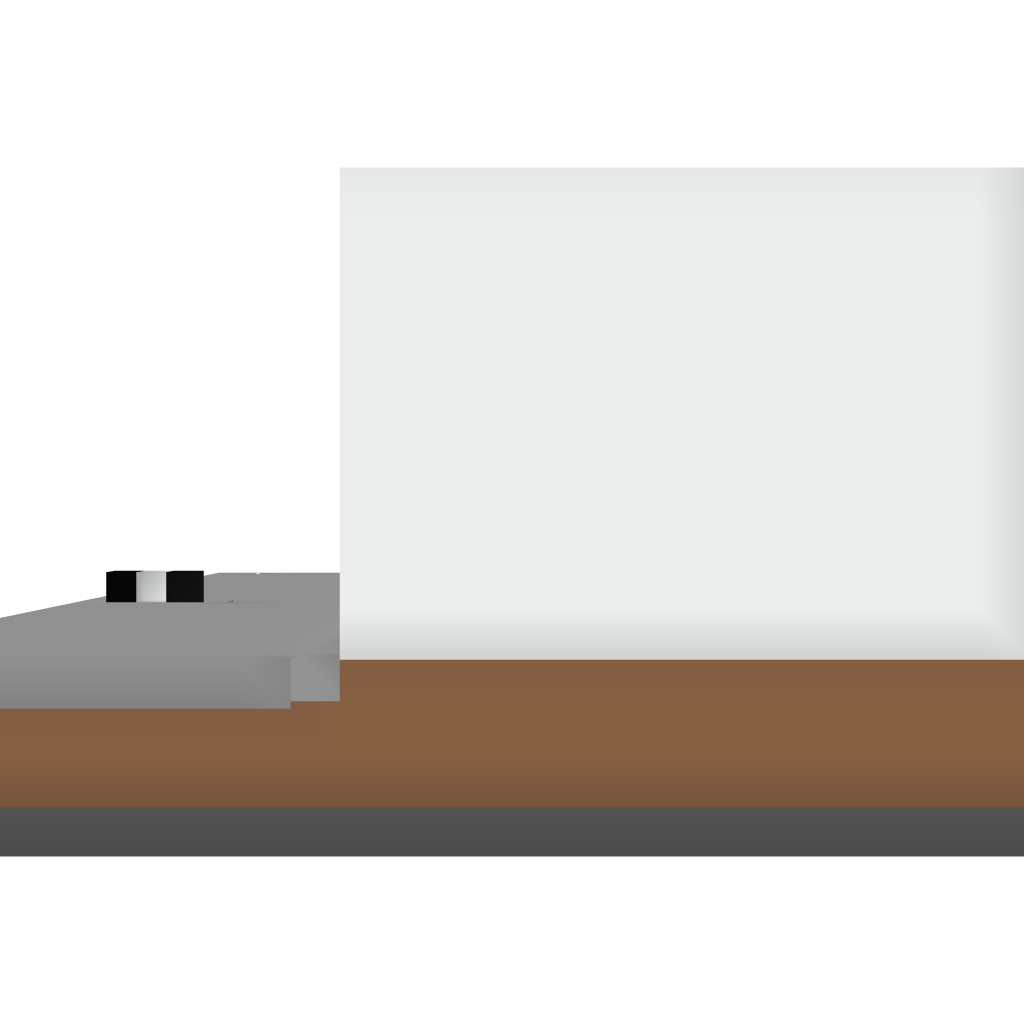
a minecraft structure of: HELLO Sign